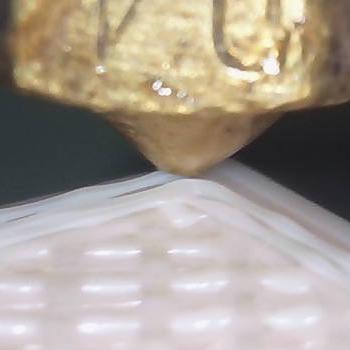
Flow rate: 39%